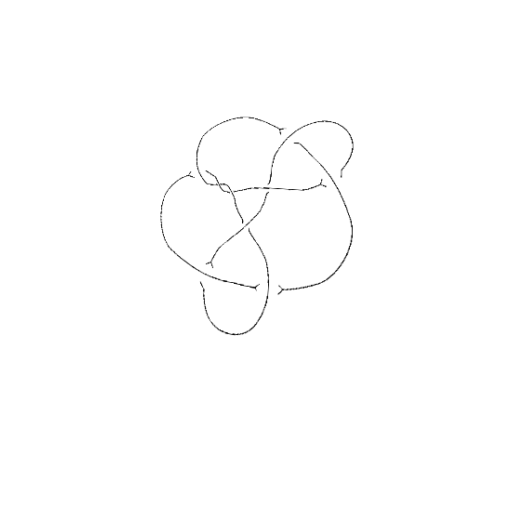
Crossing number: 9